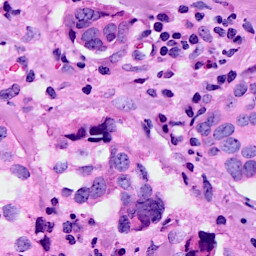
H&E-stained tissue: Breast